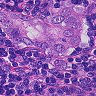
Metastatic tissue present: yes